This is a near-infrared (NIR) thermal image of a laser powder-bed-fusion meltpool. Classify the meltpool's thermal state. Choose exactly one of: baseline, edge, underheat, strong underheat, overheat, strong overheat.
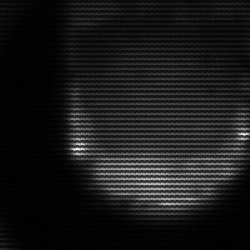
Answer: edge